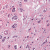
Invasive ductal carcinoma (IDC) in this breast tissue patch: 1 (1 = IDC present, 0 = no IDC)